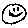
Label: smiley face